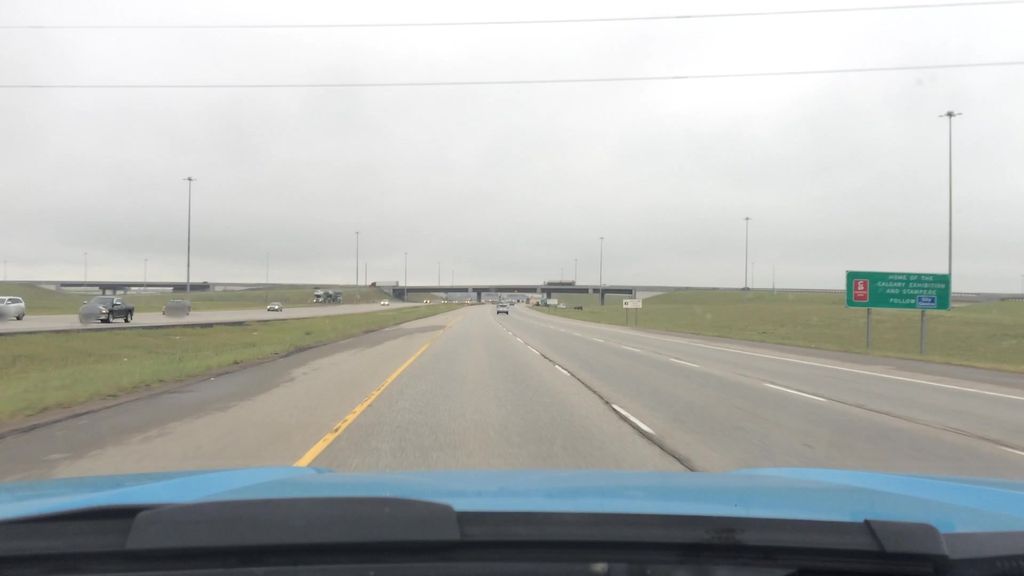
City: calgary